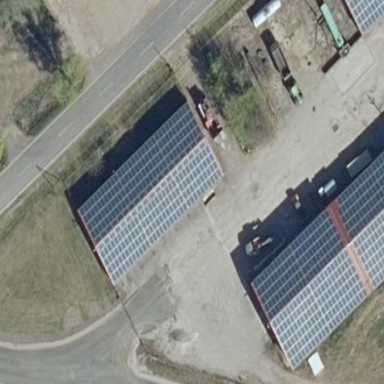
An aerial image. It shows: Building equipped with small solar photovoltaic panel for generating electricity.